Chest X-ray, PA view. Patient: 10 years old, sex M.
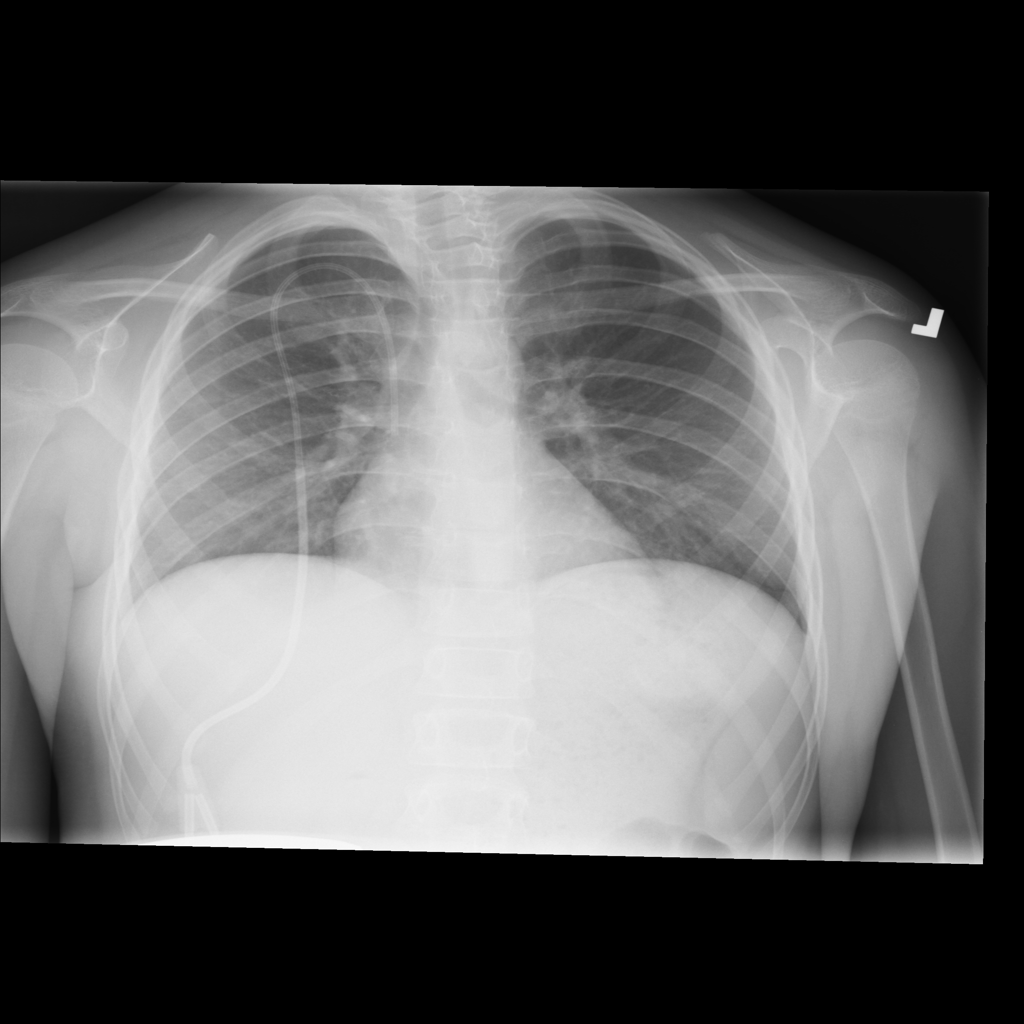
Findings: No Finding